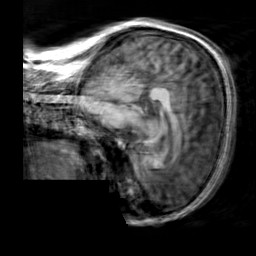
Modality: T1w
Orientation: sagittal
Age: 26
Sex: male
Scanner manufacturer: siemens
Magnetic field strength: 3 T
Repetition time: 2.3 s
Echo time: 0.00303 s